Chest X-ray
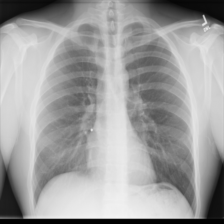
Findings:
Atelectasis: negative
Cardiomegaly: negative
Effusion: negative
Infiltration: negative
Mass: negative
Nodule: negative
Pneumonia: negative
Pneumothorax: negative
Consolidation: negative
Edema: negative
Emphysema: negative
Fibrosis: negative
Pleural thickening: negative
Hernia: negative